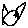
Label: cat